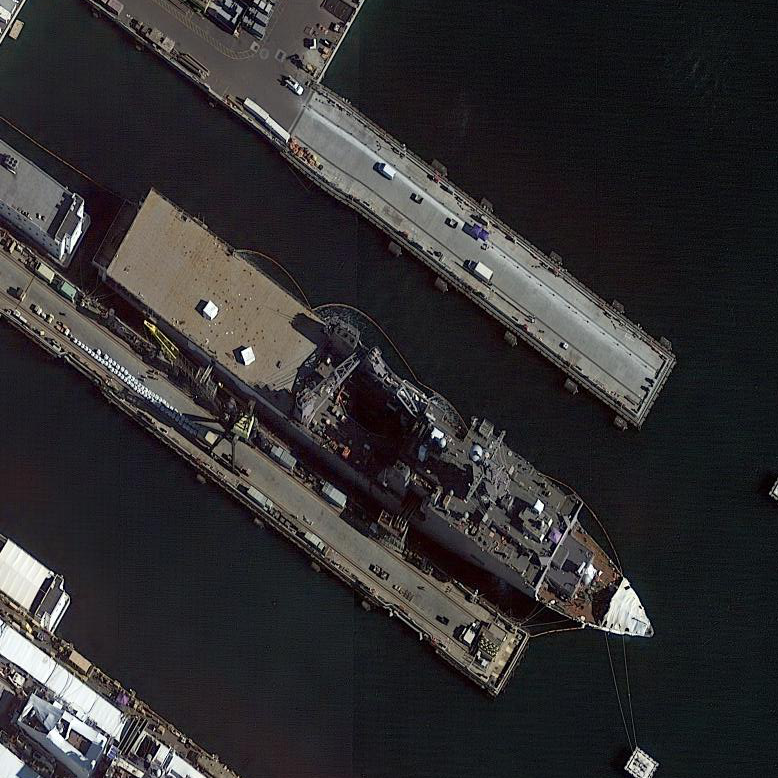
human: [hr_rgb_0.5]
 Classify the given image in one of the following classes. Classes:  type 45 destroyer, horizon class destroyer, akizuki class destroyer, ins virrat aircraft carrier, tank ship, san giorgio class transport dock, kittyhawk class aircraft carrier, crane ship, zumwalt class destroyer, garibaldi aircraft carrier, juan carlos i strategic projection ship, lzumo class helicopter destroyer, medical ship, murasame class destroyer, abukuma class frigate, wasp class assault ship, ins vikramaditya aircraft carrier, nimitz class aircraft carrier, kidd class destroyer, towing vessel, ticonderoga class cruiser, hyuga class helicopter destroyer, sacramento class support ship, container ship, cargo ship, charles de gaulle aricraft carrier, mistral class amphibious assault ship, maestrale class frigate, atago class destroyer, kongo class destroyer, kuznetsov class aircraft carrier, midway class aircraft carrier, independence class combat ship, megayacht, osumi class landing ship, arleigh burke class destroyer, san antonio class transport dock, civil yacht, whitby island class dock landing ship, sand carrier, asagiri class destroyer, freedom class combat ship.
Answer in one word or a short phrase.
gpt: Whitby Island class dock landing ship